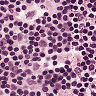
Metastatic tissue present: no